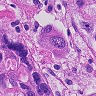
Metastatic tissue present: yes